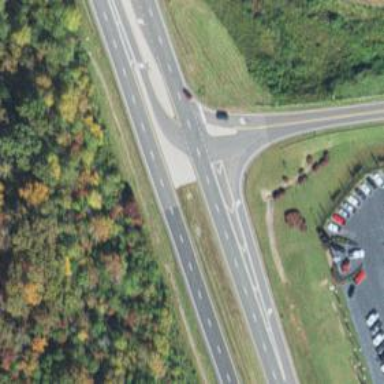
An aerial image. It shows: Trunk link highway.